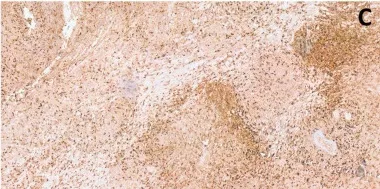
Histological examination of the lower right eyelid incisional biopsy. Histiocytes (CD68+) (CD3 and CD68 immunohistochemical staining, original magnification 10x).
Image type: pathology (immunostaining)